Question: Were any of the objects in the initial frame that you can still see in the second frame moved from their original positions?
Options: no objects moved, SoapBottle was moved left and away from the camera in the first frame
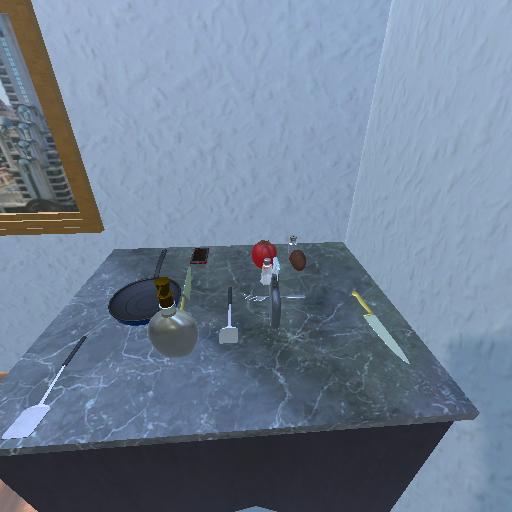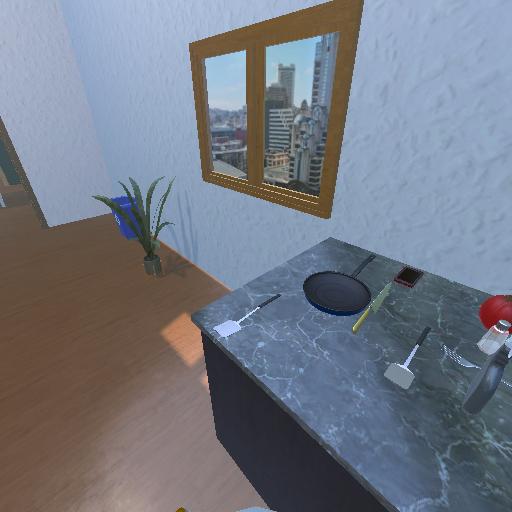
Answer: no objects moved